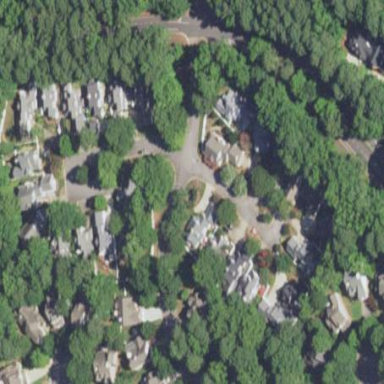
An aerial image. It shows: Residential area within neighborhood.